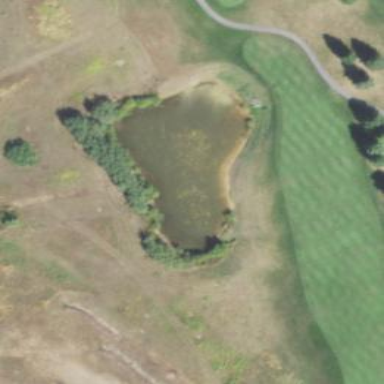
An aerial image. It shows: Golf rough area.